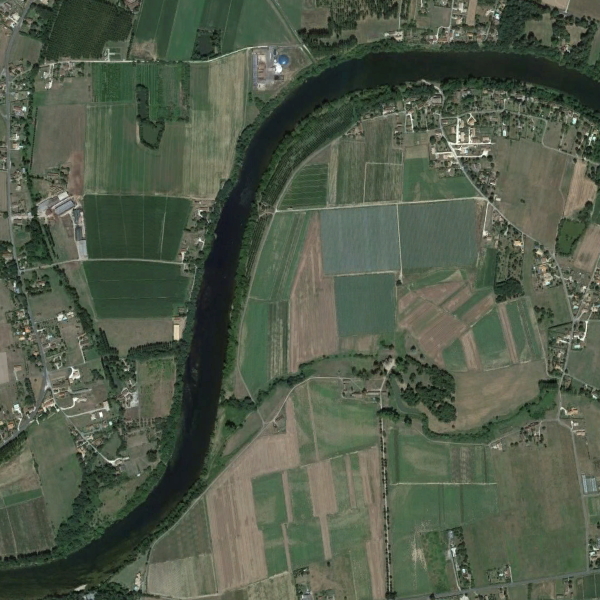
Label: River